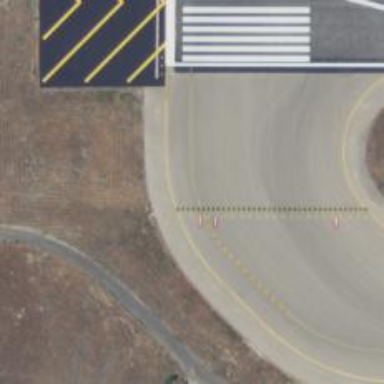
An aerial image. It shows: Asphalt taxiway at the airport.